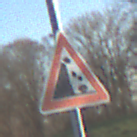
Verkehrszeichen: SteinschlagLinks
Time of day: MorningAfternoon
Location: Outdoor (Nature)
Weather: Clear
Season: Winter
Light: Natural